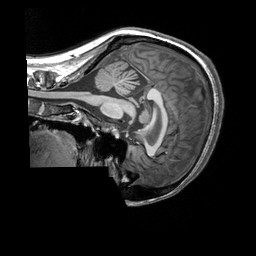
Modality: T1w
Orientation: sagittal
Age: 31
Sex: female
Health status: healthy
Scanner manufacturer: siemens
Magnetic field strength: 3 T
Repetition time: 2.3 s
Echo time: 0.00303 s